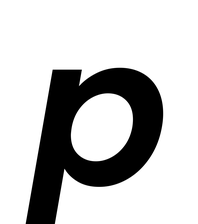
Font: Poppins-SemiBoldItalic